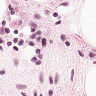
Metastatic tissue present: no